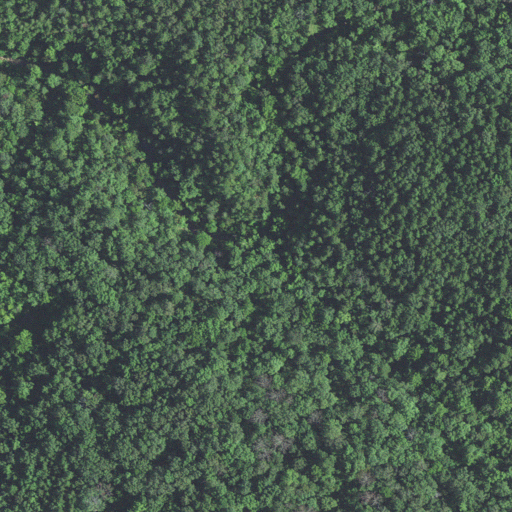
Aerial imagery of valley in Arkansas named Holsey Hollow containing deciduous forest, mixed forest, evergreen forest, and open development